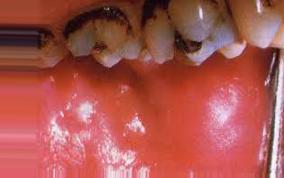
Condition: Tooth Discoloration